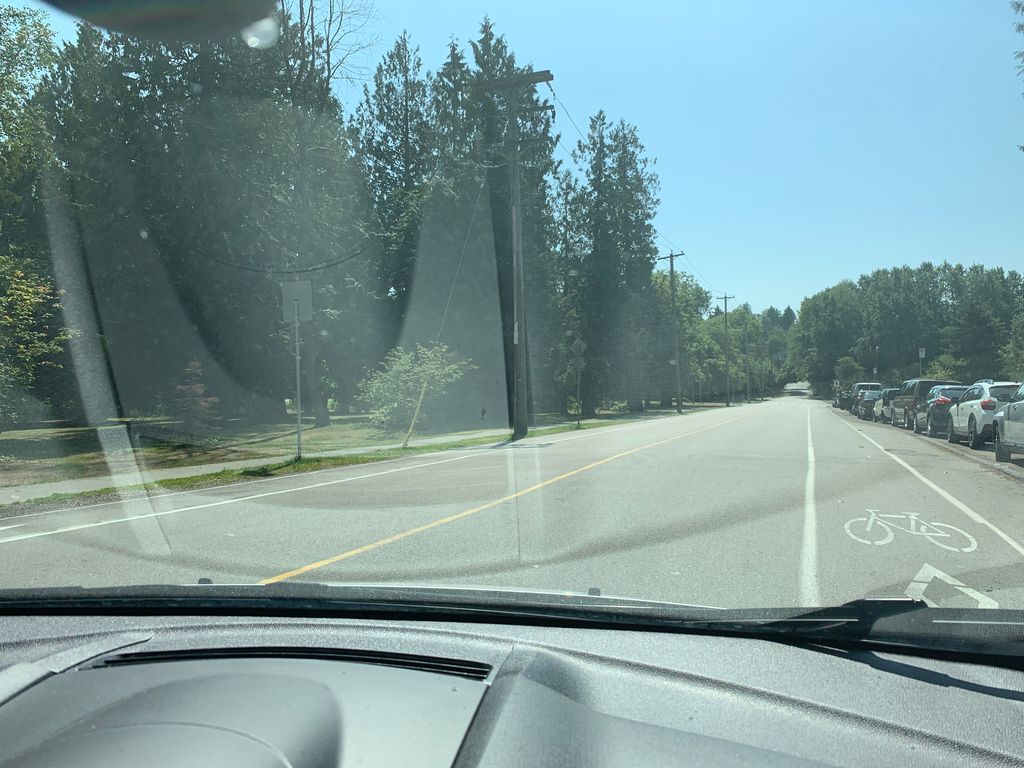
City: vancouver